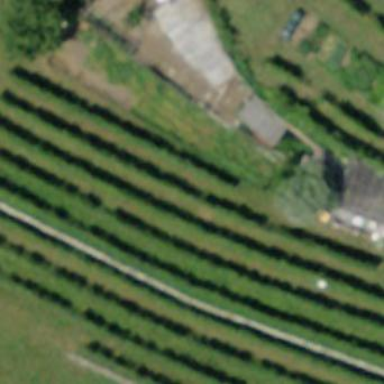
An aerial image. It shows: Vineyard growing grapes.